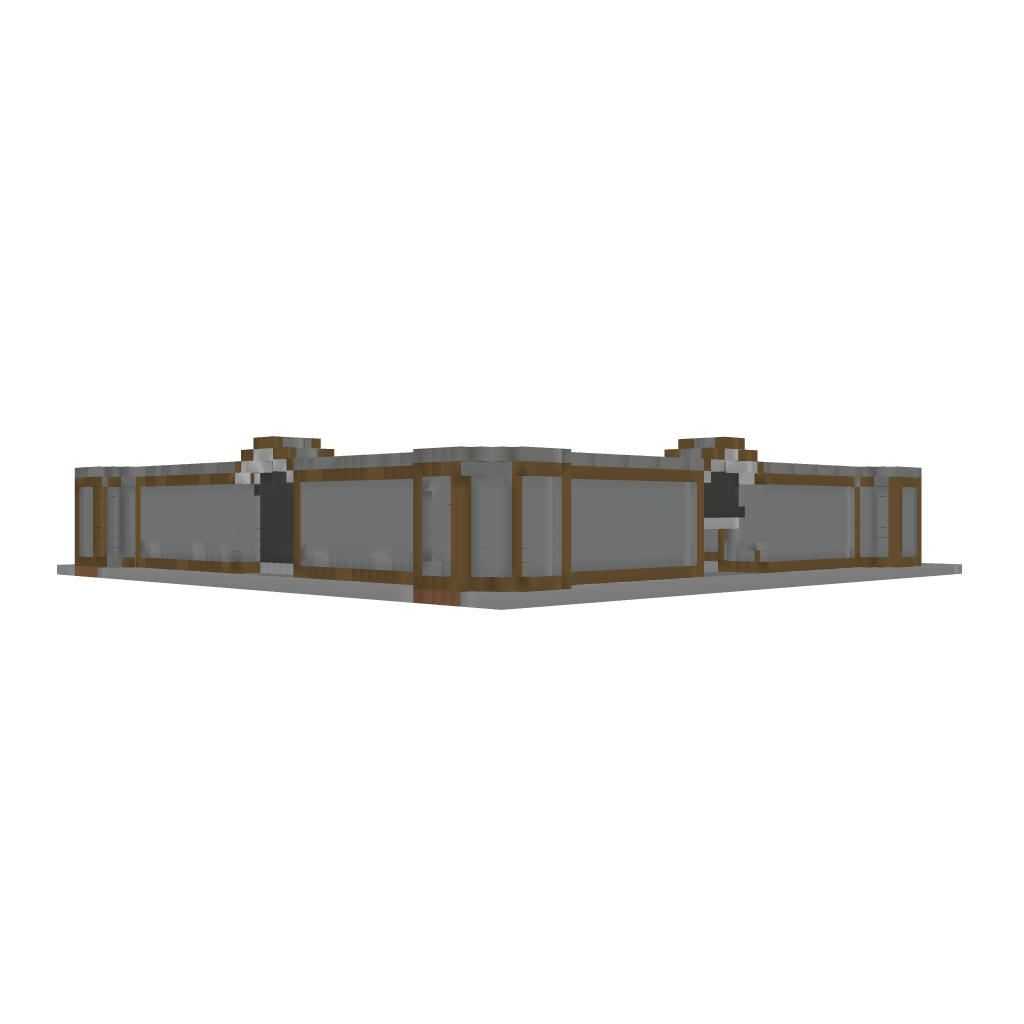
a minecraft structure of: castle walls